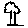
Label: tree